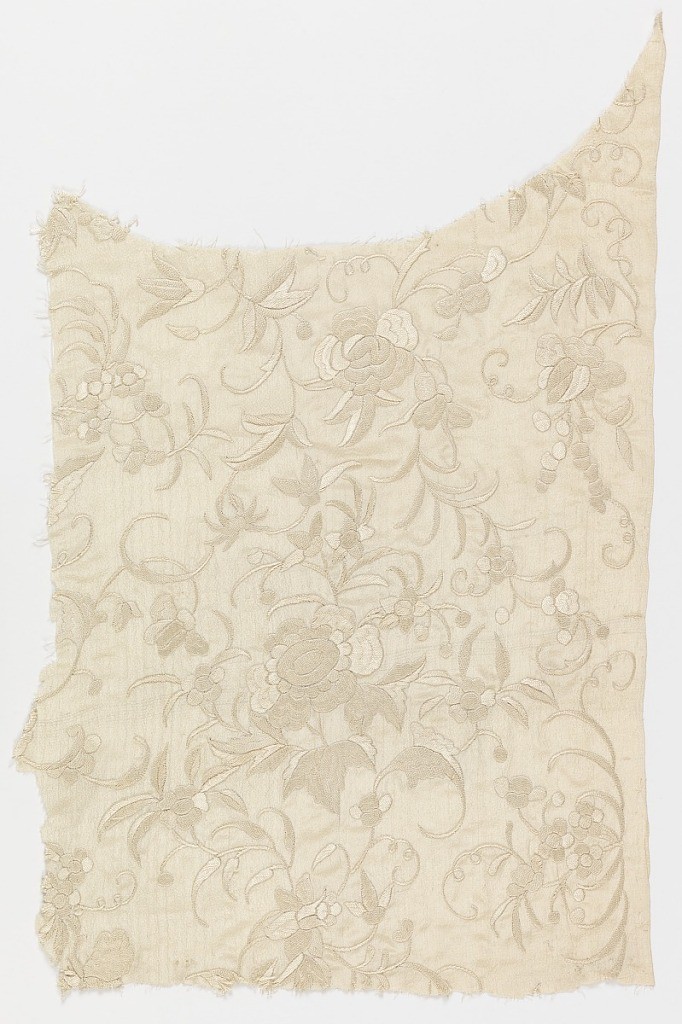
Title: Fragment
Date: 19th century
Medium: silk on silk Technique: embroidered on crêpe foundation
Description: Fragment of white silk crêpe with embroidery of white silk in an allover floral design.